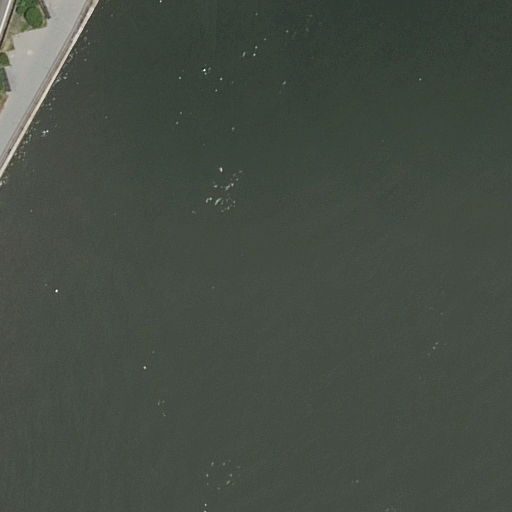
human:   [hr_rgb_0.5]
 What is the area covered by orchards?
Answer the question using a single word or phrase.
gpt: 0m2

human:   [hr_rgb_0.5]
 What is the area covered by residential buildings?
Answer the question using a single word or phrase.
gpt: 0m2

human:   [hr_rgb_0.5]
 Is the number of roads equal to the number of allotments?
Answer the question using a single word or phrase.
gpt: no

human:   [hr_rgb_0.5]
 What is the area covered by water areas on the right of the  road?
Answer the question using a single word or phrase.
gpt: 0m2

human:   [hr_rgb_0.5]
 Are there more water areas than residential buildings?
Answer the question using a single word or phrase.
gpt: yes

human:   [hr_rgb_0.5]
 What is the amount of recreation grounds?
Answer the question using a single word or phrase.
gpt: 0

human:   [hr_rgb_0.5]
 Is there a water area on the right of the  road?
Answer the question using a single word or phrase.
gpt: no

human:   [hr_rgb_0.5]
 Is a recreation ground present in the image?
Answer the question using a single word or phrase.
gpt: no

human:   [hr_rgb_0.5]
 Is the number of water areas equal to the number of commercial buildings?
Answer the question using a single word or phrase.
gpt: no

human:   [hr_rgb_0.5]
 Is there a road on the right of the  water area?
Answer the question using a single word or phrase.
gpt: no

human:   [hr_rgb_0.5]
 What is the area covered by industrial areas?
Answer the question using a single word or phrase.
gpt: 0m2

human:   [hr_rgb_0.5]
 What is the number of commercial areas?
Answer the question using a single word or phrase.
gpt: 0

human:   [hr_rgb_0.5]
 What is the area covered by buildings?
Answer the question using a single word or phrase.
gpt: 0m2

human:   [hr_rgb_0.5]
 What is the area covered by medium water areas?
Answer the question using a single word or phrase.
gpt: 0m2

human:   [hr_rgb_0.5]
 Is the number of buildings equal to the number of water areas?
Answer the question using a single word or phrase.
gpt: no

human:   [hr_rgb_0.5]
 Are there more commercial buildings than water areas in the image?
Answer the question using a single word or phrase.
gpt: no

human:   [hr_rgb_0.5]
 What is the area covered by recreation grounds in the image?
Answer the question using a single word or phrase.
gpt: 0m2

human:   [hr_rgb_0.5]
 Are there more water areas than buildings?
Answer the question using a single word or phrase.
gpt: yes

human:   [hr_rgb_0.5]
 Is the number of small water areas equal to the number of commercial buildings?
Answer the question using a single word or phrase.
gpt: yes

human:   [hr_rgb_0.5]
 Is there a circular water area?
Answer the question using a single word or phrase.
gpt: no

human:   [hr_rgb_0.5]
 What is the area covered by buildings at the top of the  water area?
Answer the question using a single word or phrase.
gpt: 0m2

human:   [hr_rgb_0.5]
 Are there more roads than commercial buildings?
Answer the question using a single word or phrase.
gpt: yes

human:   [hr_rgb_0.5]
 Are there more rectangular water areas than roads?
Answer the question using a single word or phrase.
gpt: no

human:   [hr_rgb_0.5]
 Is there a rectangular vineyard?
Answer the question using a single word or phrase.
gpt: no

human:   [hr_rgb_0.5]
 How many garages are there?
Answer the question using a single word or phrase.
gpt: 0

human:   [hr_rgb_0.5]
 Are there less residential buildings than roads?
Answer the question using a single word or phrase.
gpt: yes

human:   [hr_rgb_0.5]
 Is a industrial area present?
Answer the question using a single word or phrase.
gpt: no

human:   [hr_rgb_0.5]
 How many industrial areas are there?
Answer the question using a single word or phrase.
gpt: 0

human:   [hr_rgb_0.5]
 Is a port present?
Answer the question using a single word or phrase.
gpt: no

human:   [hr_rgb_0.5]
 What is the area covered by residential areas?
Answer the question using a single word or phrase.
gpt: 0m2

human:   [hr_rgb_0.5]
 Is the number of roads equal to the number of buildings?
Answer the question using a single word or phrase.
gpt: no

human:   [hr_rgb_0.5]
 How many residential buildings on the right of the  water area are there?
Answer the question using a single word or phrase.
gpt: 0

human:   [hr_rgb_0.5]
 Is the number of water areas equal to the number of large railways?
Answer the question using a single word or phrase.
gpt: no

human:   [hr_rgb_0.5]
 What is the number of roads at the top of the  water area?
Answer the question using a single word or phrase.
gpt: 1

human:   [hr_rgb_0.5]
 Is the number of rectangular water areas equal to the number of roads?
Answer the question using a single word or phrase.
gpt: yes

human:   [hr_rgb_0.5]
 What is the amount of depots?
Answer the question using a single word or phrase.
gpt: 0